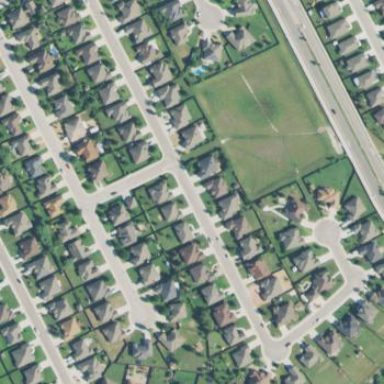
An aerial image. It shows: Residential area within subdivision.